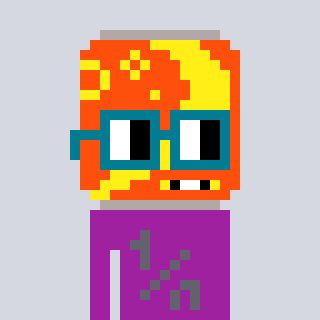
a pixel art character with square dark green glasses, a pop-shaped head and a magenta-colored body on a cool background